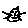
Label: cat